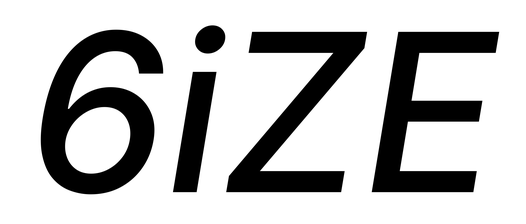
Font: Inter-Italic_Medium_Italic